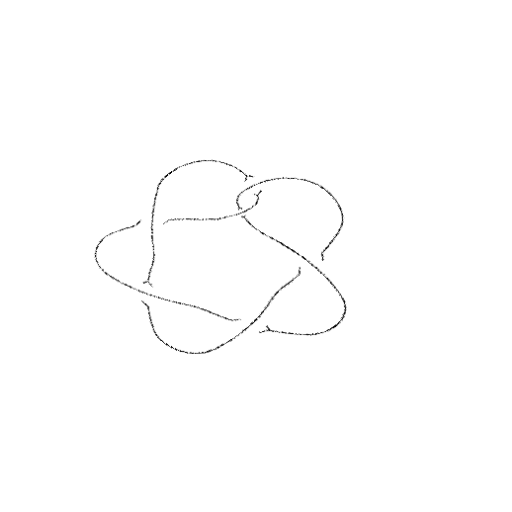
Crossing number: 6